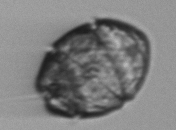
Label: Margalefidinium